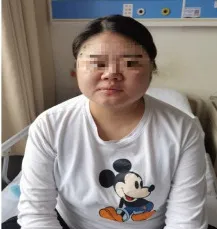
Clinical manifestations of CS with OAPS and severe PE during pregnancy. The patient has clinical manifestations such as full moon face, centripetal obesity, purple striae on the abdomen, severe edema of the lower extremities.
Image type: medical_photograph (other_medical_photograph)